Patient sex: F
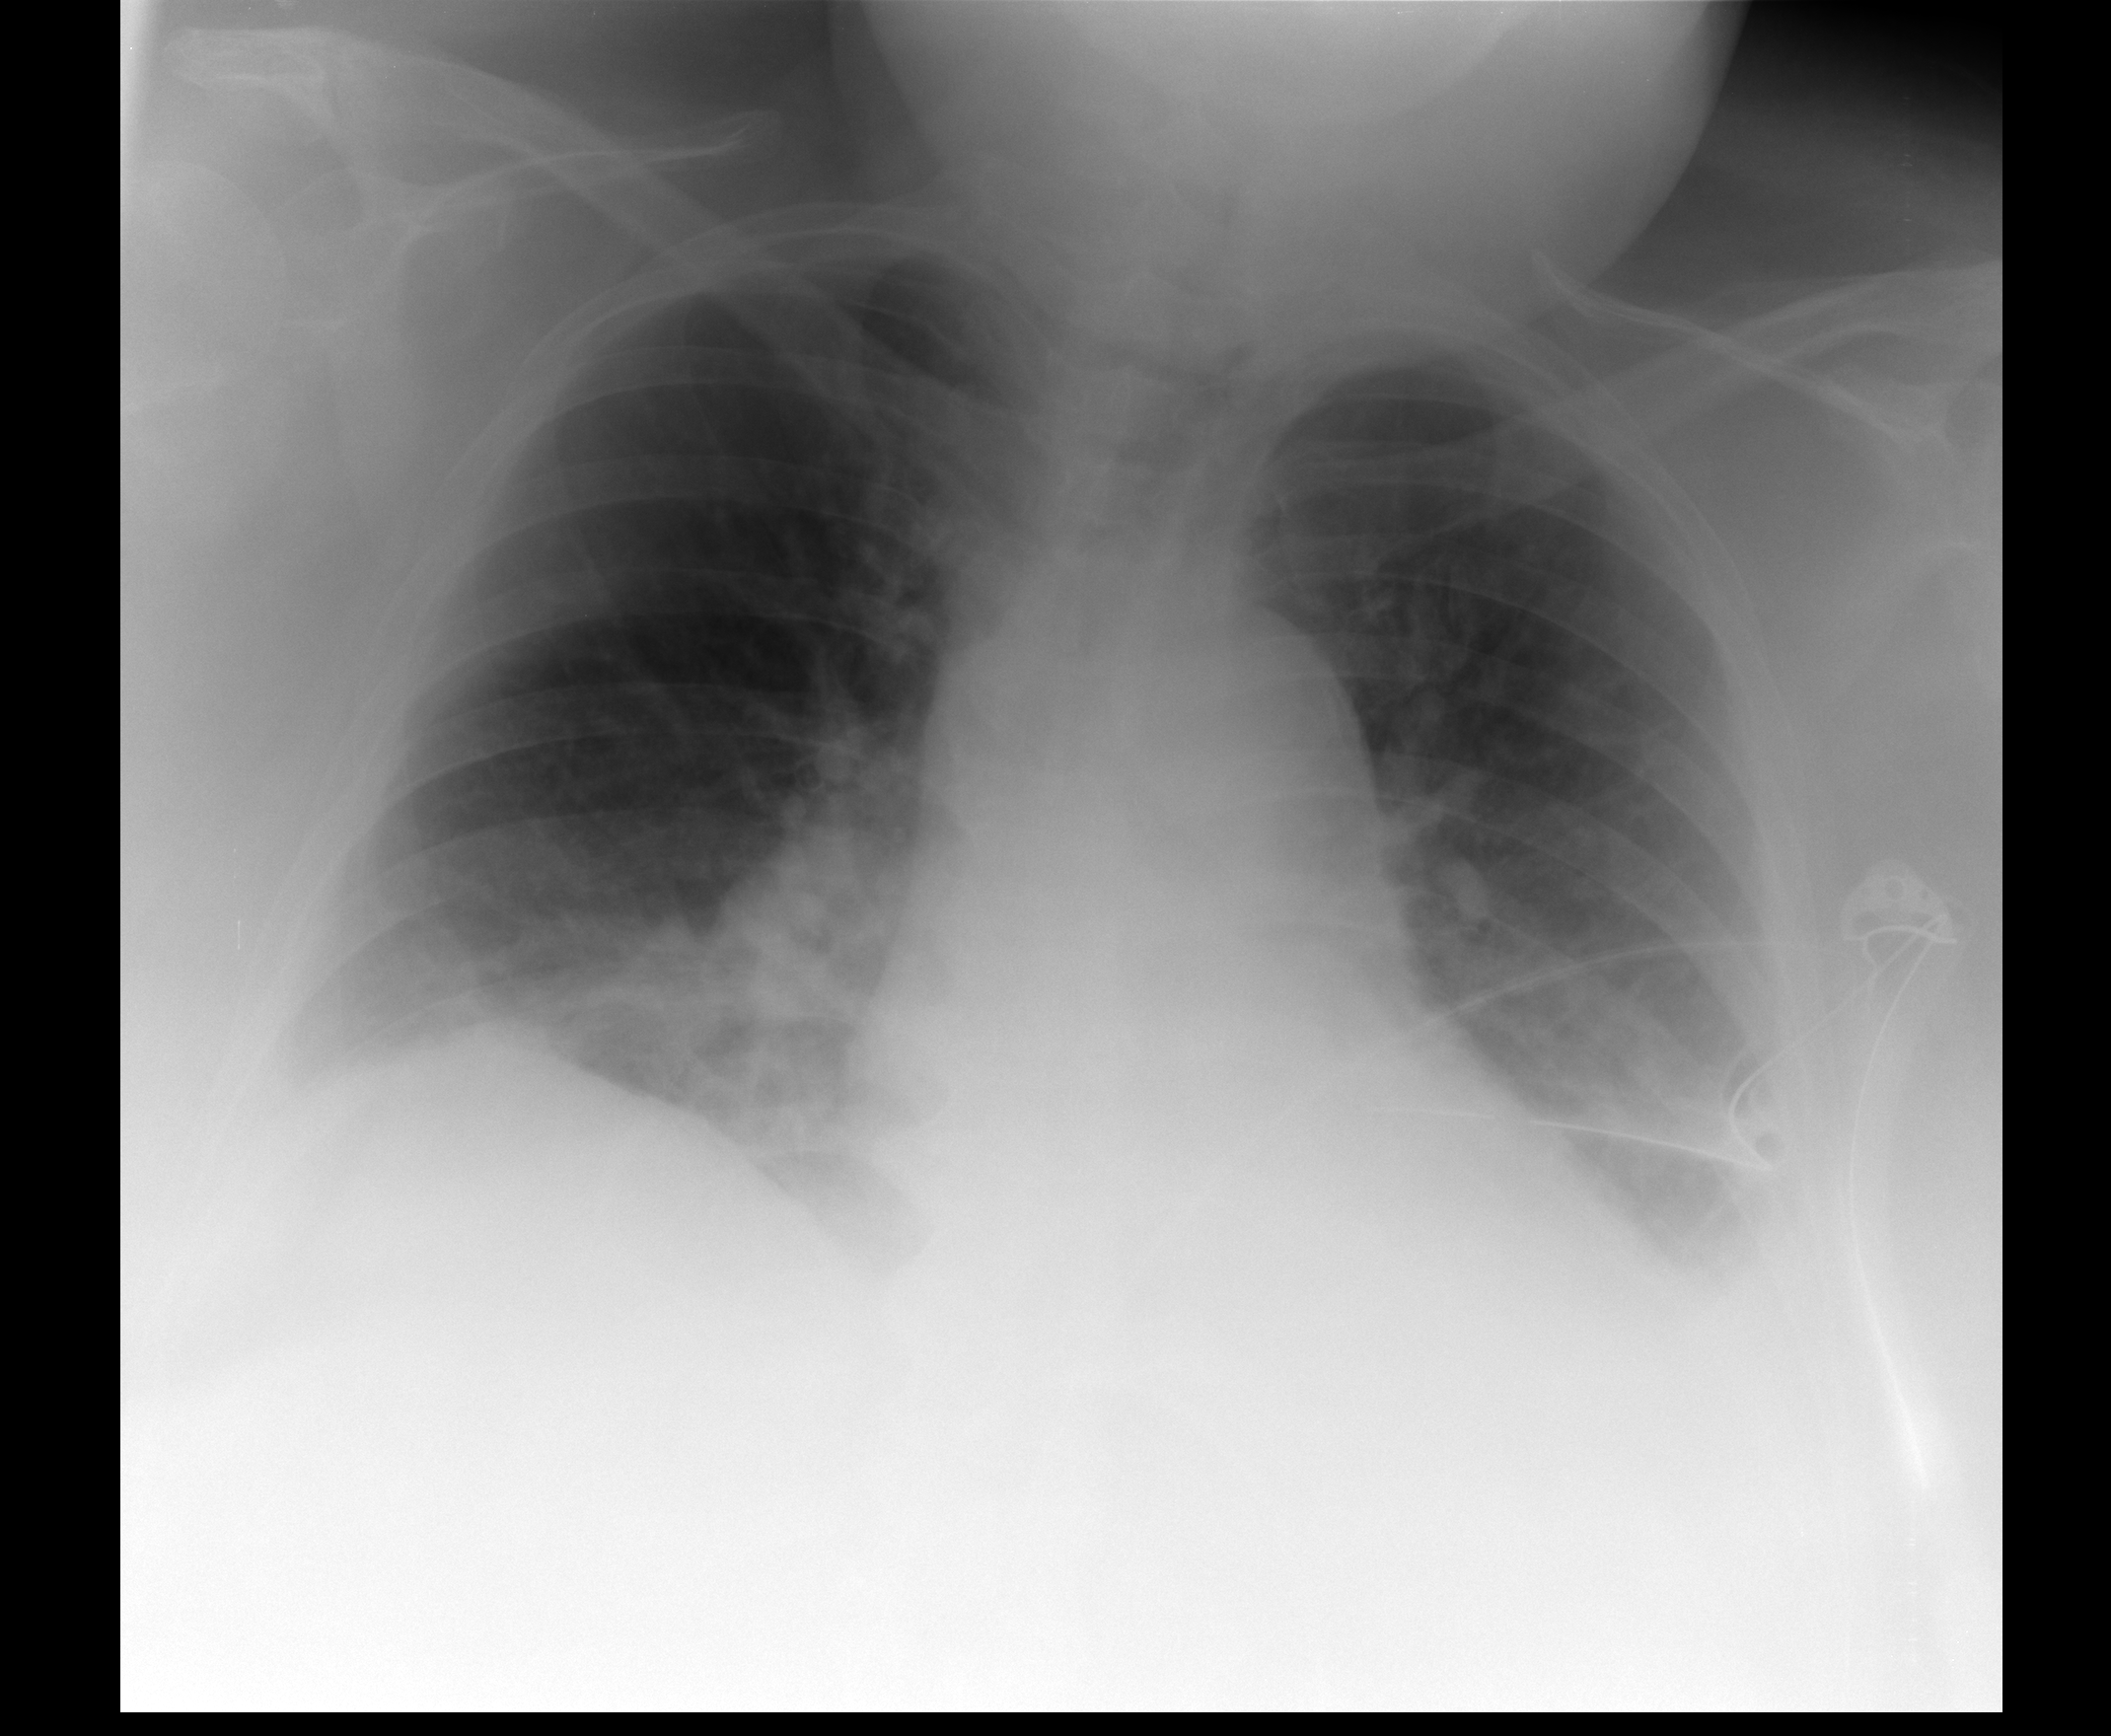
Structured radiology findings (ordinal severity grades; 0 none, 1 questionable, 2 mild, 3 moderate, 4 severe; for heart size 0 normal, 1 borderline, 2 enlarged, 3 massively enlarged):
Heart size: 2
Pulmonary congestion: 1
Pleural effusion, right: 1
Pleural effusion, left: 2
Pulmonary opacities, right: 0
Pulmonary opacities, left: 0
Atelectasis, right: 2
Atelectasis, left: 2